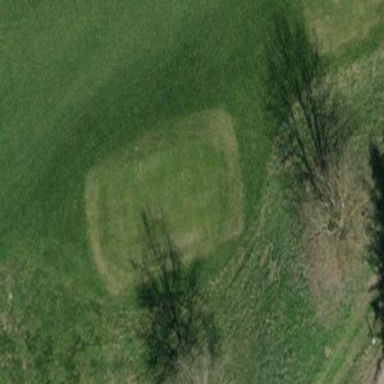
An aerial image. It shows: Grassy area designated as golf tee.